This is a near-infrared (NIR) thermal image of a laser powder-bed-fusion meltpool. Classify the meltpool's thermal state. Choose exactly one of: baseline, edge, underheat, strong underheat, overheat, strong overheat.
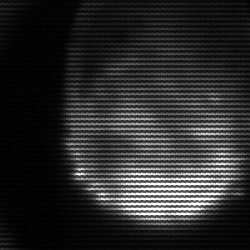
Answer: edge